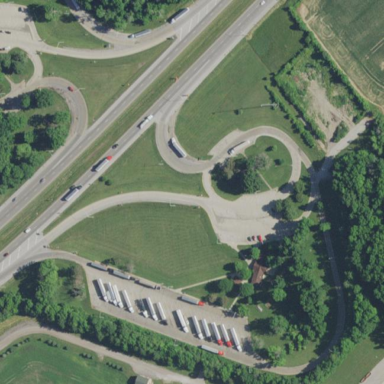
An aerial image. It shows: Rest area on the road.